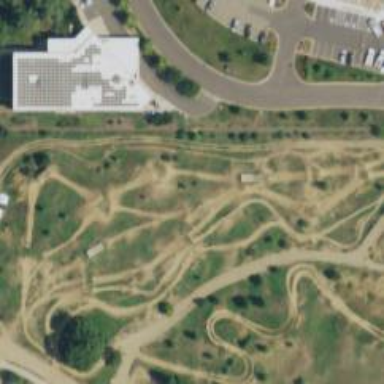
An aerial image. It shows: Cycling track designated as cycleway for leisure.